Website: macys
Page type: gifting
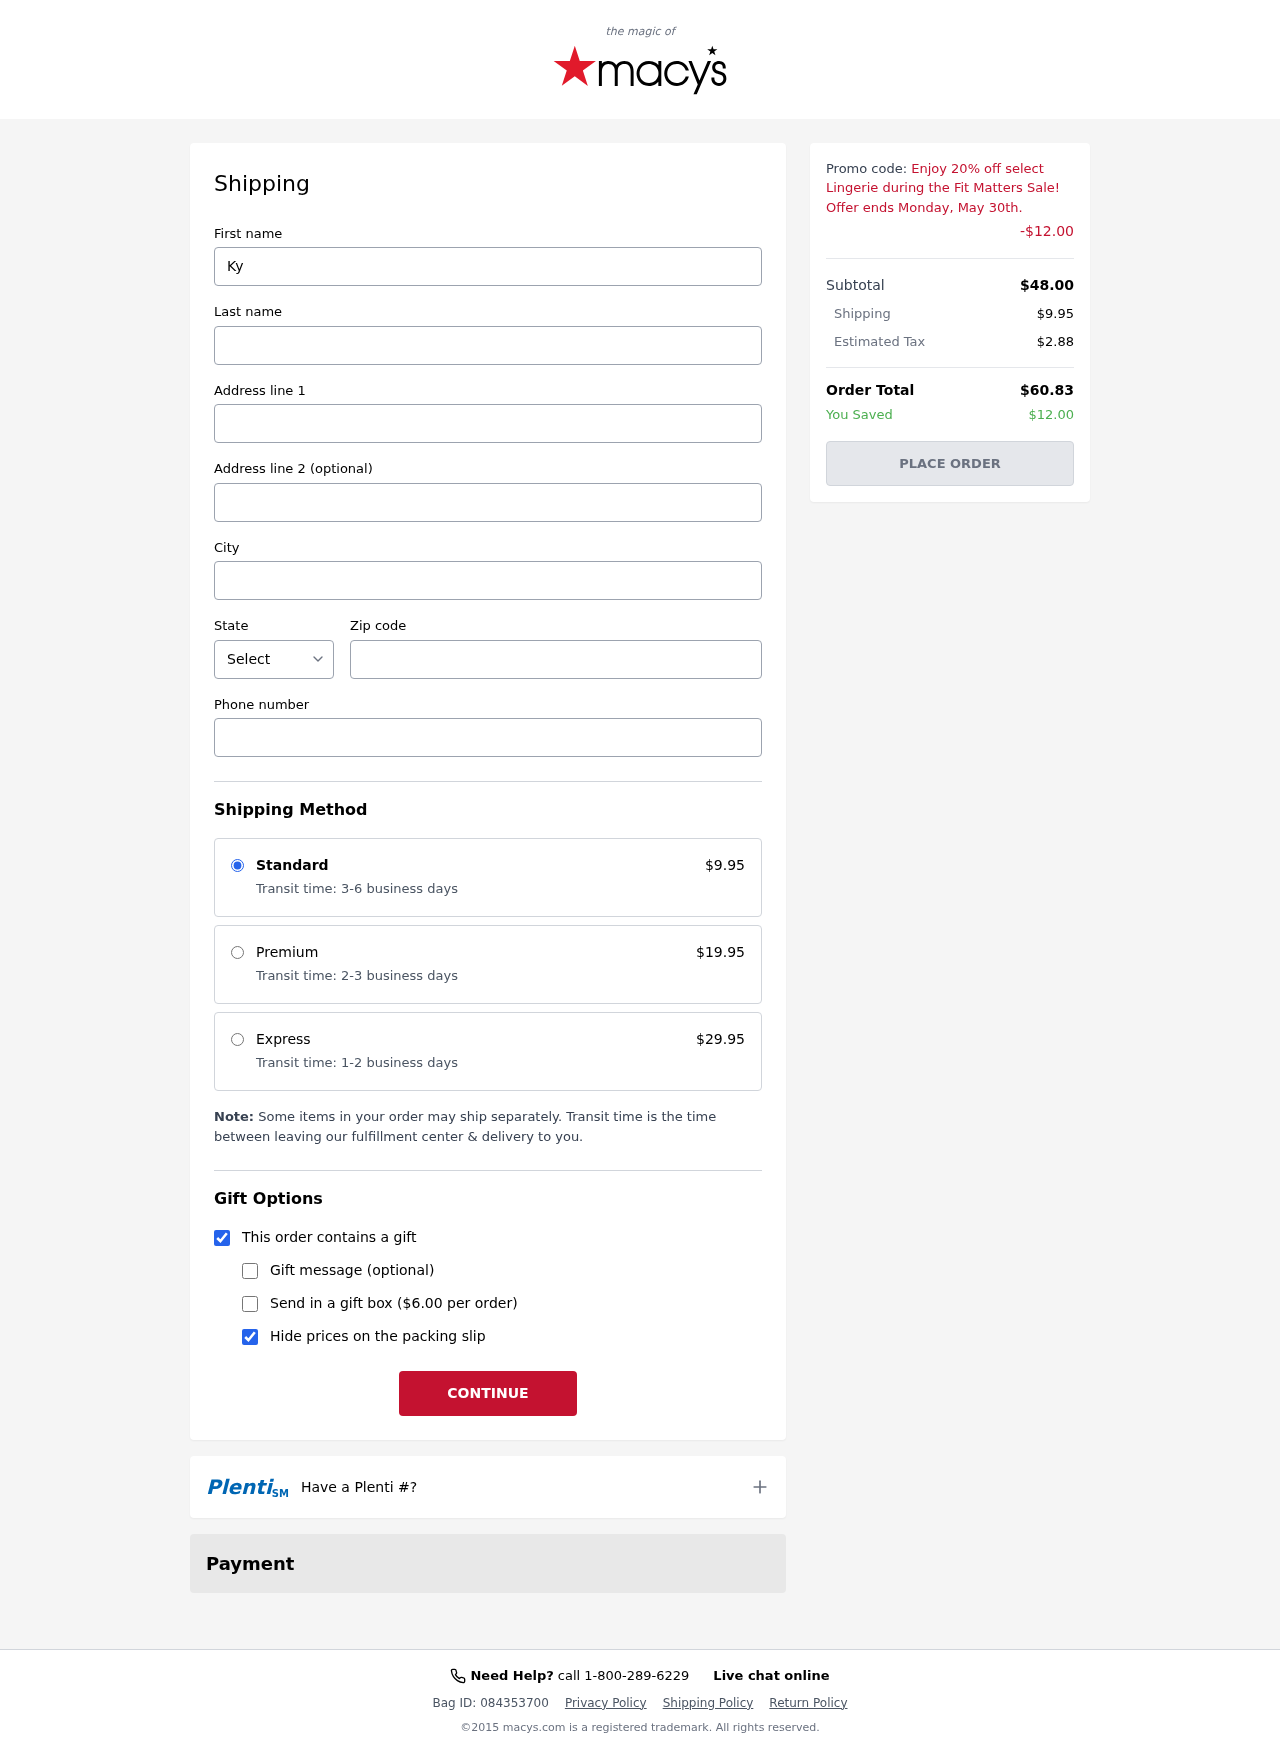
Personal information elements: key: PII_CITY
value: Martinezbury
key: PII_FIRSTNAME
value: Kyle
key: PII_LASTNAME
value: Hill
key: PII_PHONE
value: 9528695178
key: PII_POSTCODE
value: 10056
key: PII_STATE_ABBR
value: NY
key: PII_STREET
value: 020 Weber Locks
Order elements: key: ORDER_SHIPPING_COST
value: $9.95
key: ORDER_DISCOUNT
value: -$12.00
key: ORDER_SUBTOTAL
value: $48.00
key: ORDER_TAX
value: $2.88
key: ORDER_TOTAL
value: $60.83
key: ORDER_SAVINGS
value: $12.00